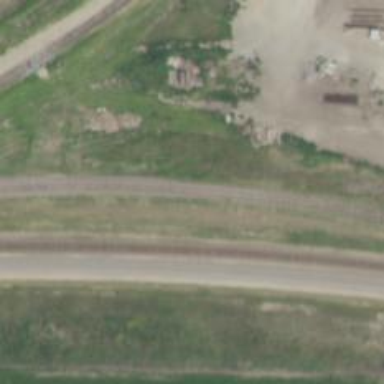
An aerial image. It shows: Railway siding for service.